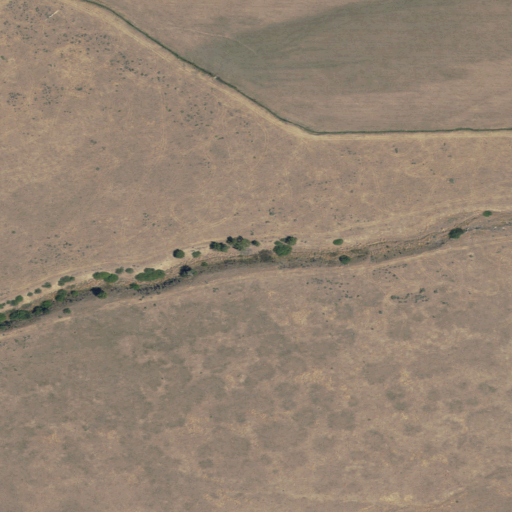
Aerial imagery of valley in Utah named Middle Canyon containing shrub, grassland, cultivated crops, and pasture